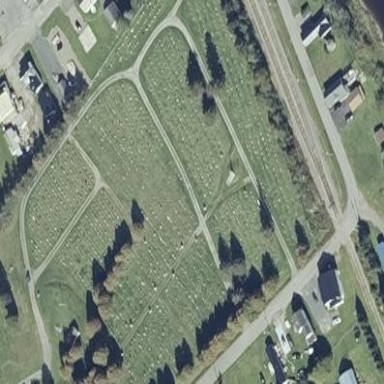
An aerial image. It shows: Cemetery.